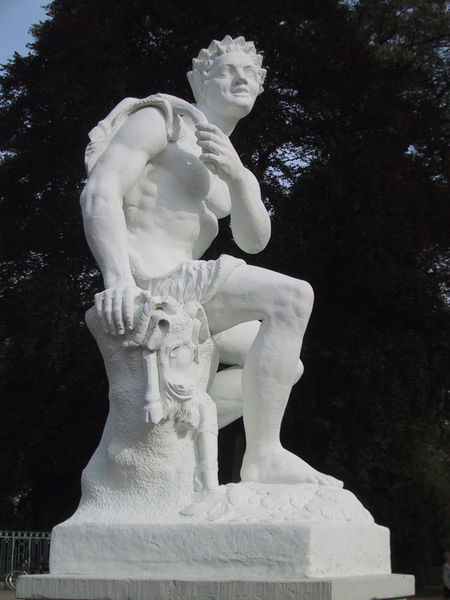
Titel: Schloß Benrath
Künstler: Nicolas de Pigage
Standort: Düsseldorf, Schloß Benrath (EU - D - NRW)
Schlagwörter: kopf, nackt, sitzen, marmor, tuch, stein, figur, krone, fuss, lenden, baumstumpfbein